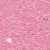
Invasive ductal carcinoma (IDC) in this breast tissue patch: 0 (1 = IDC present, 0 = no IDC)